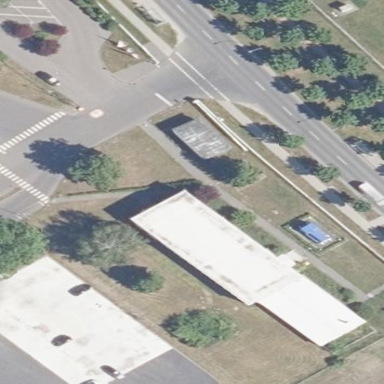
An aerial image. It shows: Commercial building.